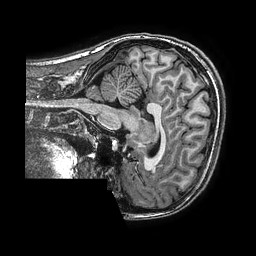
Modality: T1w
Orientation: sagittal
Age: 13
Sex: female
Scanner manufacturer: ge
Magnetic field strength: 3 T
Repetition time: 0.0077 s
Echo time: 0.003436 s